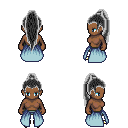
a pixel art fantasy rpg character, female body template, human, dark skin, overskirt, teal pants, gray extra-long topknot hairstyle, gold boots, four views (front, back, left, right), 2x2 character sprite sheet, small pixel art, hard edges, no anti-aliasing